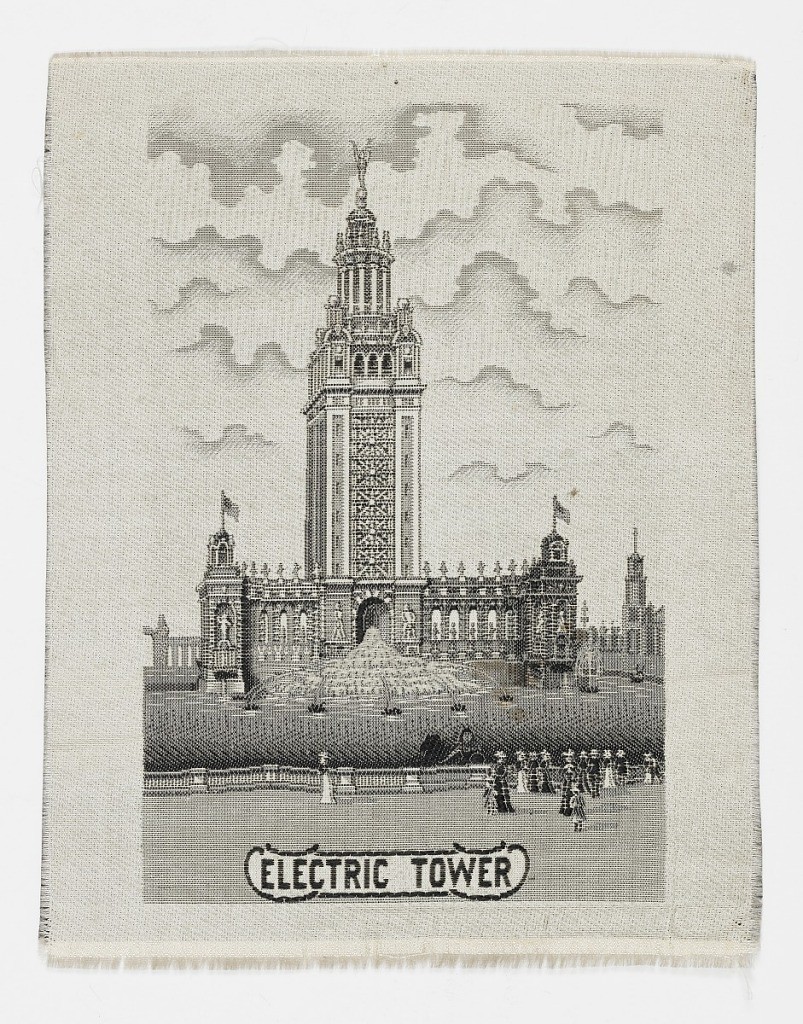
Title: Commemorative picture
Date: ca. 1901
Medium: silk Technique: jacquard woven
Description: Souvenir of World's Columbian Exposition at Buffalo, New York with an image of the Electric Tower.